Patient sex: F
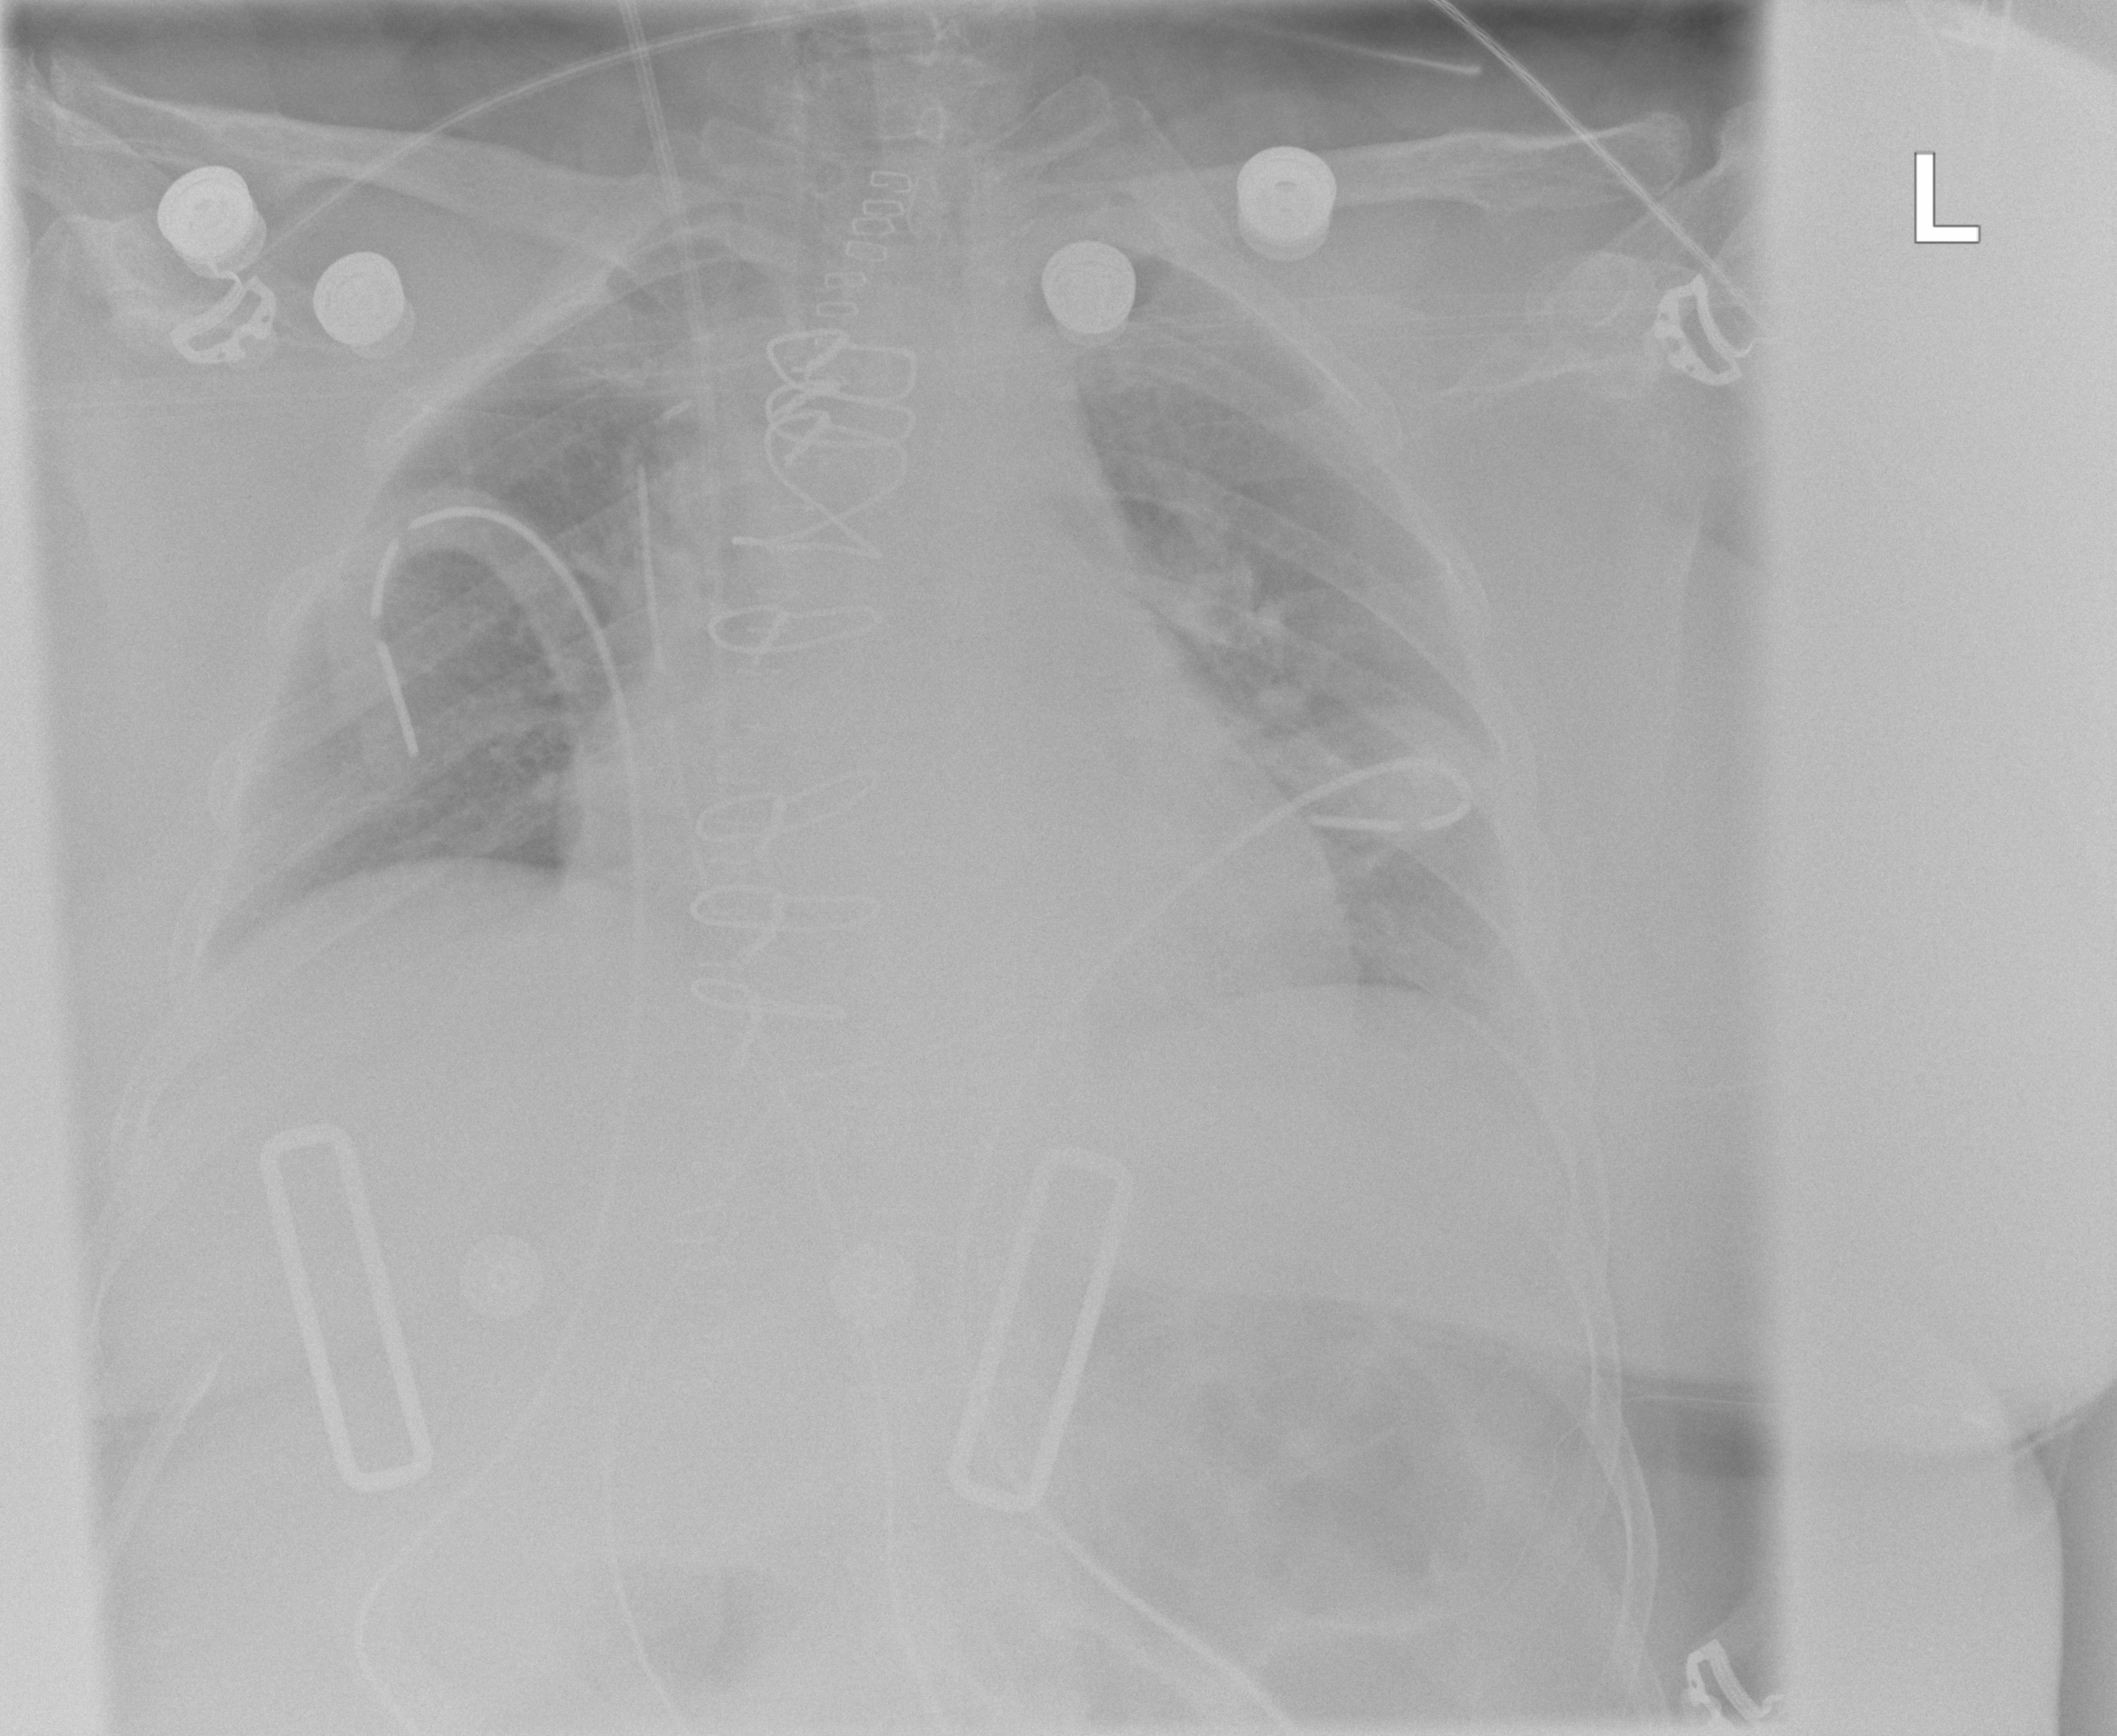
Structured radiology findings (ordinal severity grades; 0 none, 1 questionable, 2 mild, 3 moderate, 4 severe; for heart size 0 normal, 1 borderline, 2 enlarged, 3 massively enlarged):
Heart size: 1
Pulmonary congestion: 1
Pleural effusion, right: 0
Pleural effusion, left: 0
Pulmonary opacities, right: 0
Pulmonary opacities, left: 0
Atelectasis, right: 0
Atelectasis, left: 2